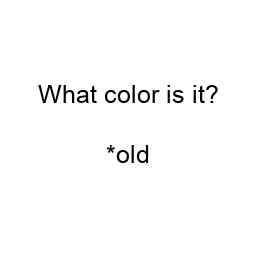
Color: black
Color name shown: gold
Background color: white
Question text color: black